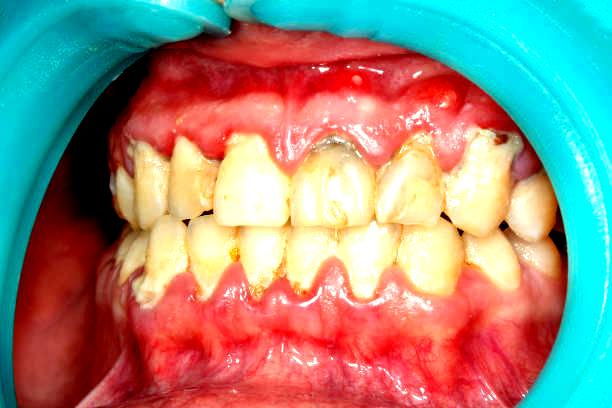
Condition: Gingivitis